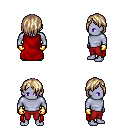
a pixel art fantasy rpg character, male body template, dark elf, purple skin, red cape, red pants, white blonde bangs hairstyle, gold gloves, four views (front, back, left, right), 2x2 character sprite sheet, small pixel art, hard edges, no anti-aliasing